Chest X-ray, PA view. Patient: 51 years old, sex M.
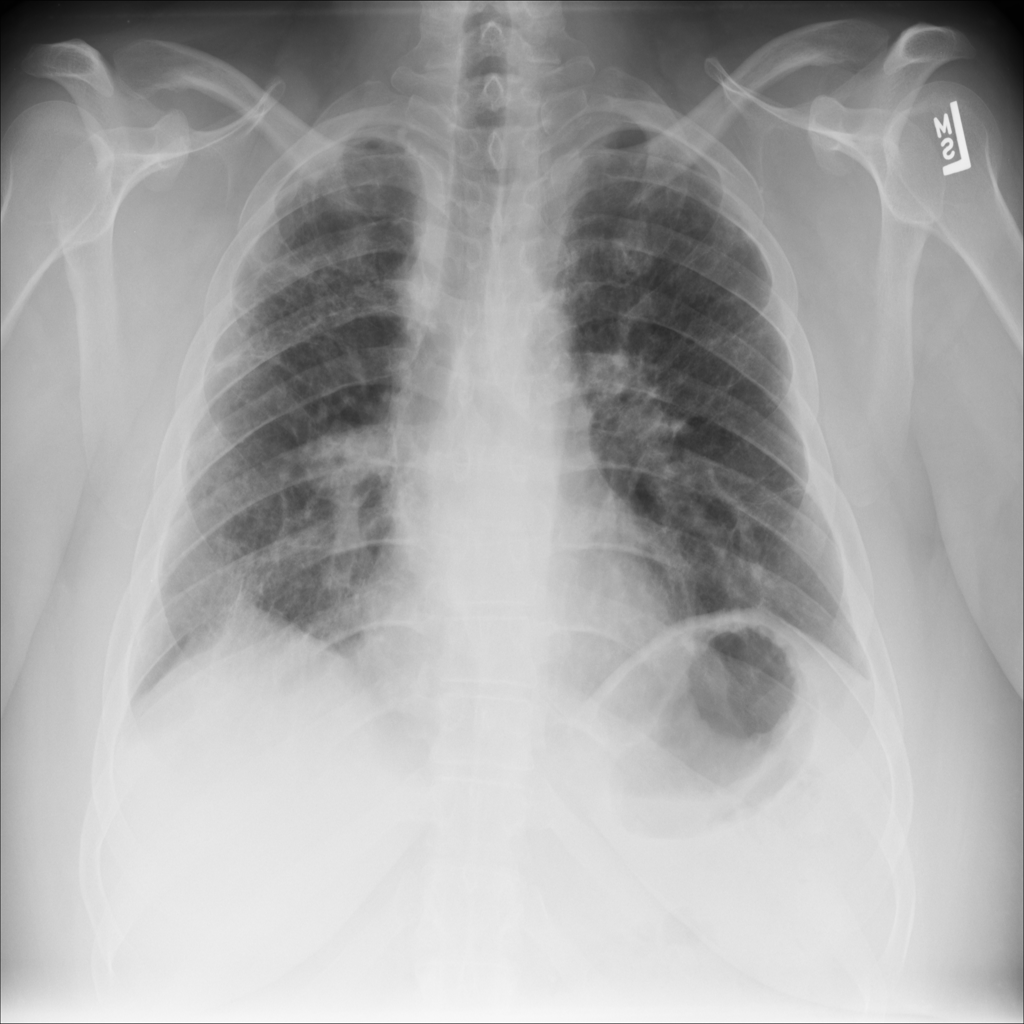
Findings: Fibrosis, Pleural_Thickening